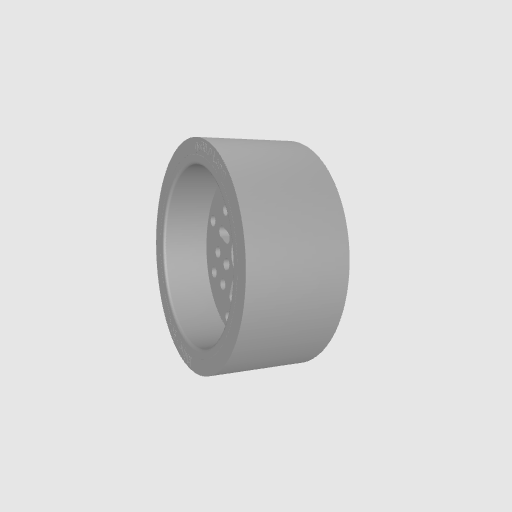
Part: RhinoWheel72OD